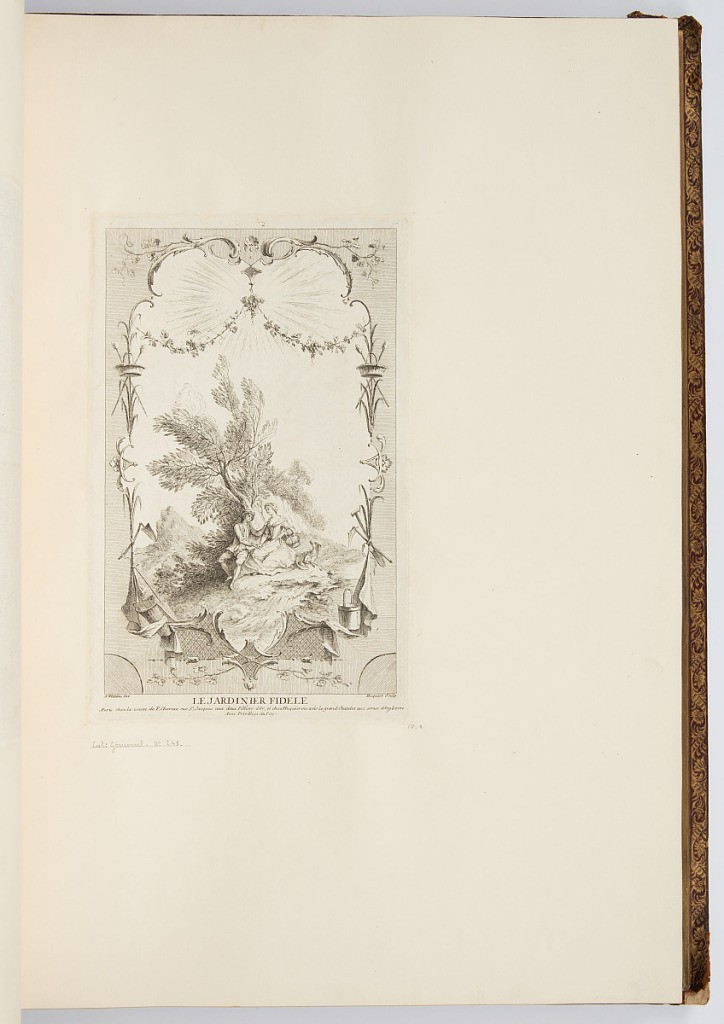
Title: Le Jardenier Fidele
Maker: Antoine Watteau, French, 1684–1721
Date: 1723-1735
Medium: Etching on laid paper
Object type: Bound print
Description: Scene of a couple seated in a landscape, with a dog to the left of the young woman. Among the reeds, scrolls, and vines of the arabesque frame are elements of gardening, such as baskets and spades. The plate is signed.